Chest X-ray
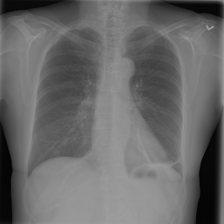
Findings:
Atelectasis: positive
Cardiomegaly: negative
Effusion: negative
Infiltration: negative
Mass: negative
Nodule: negative
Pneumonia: negative
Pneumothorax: negative
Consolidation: negative
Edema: negative
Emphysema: negative
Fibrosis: negative
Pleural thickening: negative
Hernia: negative